Question: My app contains 3 tabs.All the tabs contains List so I have used ListFragment. There is a button in each ListItem. I want to do "" when "" button is clicked within the ListItem as shown in the figure.

How do I implement this. There are tuts about doing same thing for ListActivity but not .Thanks in advance. :)
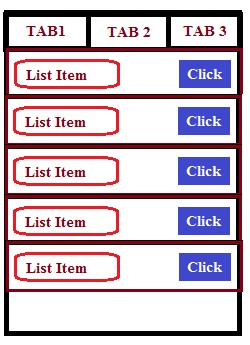
Answer: First of all, you need to implement a custom adapter for your ListView. Please, read <URL> if you are not familiar with this.
Next, you have to disable click on ListView items. If you don't know how, check <URL> out.
Now, in your 'getView' method from your custom adapter, you can find your Button and set up an onClickListener, but only after you have inflated the view for the current ListView position.
'''
@Override
public View getView(int position, View convertView, ViewGroup parent) {
LayoutInflater inflater = (LayoutInflater) context
.getSystemService(Context.LAYOUT_INFLATER_SERVICE);
View rowView = inflater.inflate(R.layout.rowlayout, parent, false);
TextView textView = (TextView) rowView.findViewById(R.id.label);
textView.setText(values[position]);
Button mButton = (Button) view.findViewById(R.id.my_button_id);
mButton.setOnClickListener(mClickListener);
return rowView;
}
'''